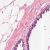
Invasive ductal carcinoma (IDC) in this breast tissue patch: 0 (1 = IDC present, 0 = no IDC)